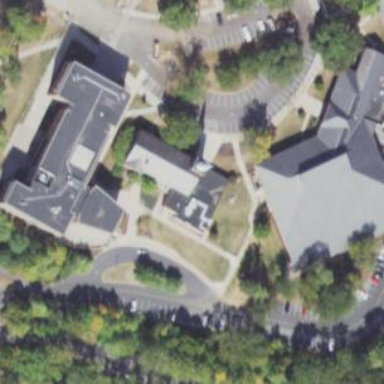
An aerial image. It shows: Chapel building.